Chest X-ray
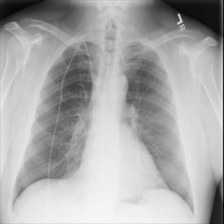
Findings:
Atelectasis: negative
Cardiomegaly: negative
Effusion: negative
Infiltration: negative
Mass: negative
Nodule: negative
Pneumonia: negative
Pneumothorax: negative
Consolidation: negative
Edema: negative
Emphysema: negative
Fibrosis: negative
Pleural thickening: negative
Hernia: negative